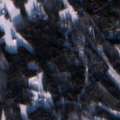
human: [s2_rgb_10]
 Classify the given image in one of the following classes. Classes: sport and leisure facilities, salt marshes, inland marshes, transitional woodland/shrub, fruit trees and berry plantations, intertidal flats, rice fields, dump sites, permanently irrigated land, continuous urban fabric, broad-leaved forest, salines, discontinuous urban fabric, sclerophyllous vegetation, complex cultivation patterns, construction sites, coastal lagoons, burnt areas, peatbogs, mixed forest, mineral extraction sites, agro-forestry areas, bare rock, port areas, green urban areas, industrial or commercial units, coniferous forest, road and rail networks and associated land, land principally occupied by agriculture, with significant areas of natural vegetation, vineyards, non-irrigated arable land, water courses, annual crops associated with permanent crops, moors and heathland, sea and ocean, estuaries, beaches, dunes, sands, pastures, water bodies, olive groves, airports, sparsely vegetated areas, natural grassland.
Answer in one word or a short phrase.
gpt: land principally occupied by agriculture, with significant areas of natural vegetation, broad-leaved forest, mixed forest